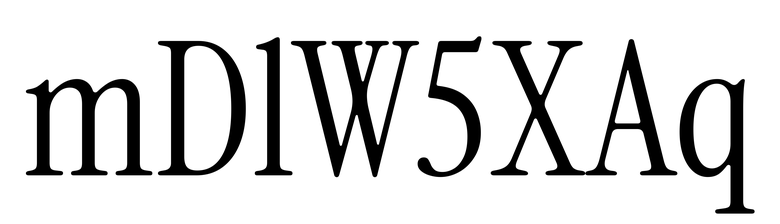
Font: InstrumentSerif-Regular